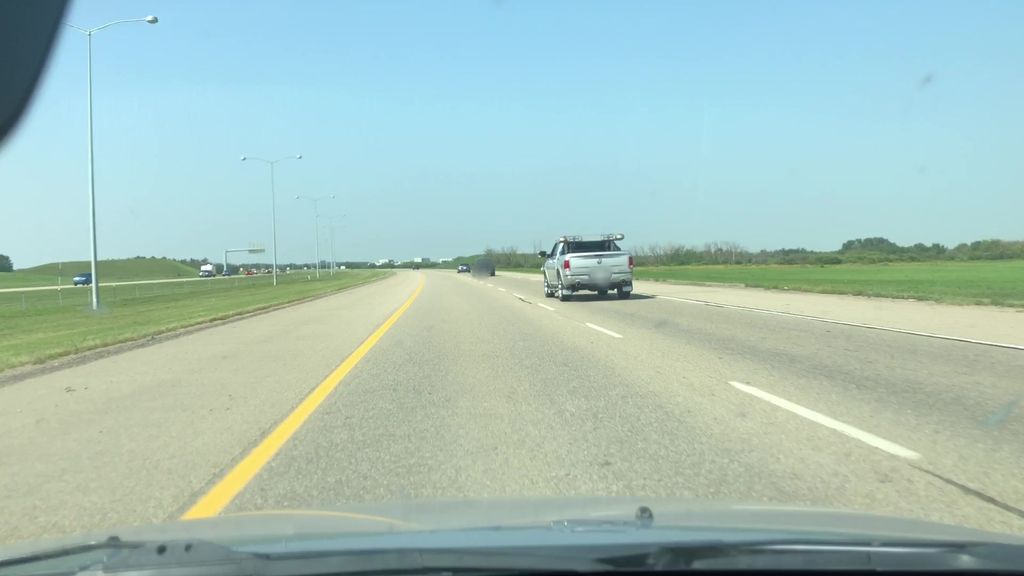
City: edmonton